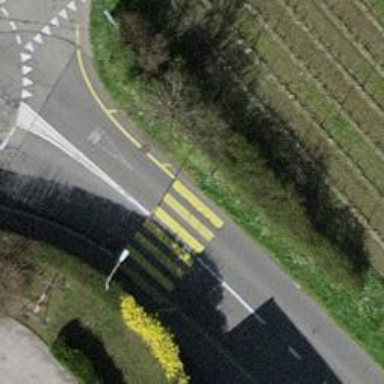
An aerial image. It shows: Zebra crossing on the road.